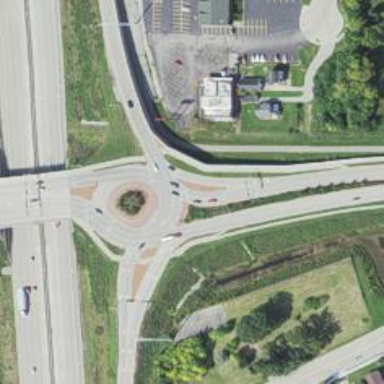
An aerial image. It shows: Roundabout at primary highway.